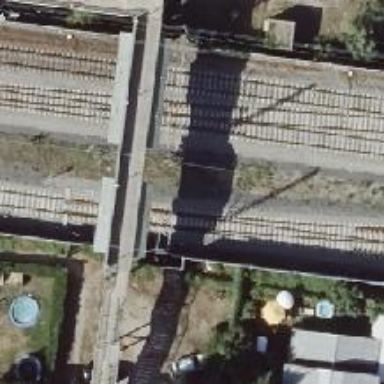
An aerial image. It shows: Milestone along the railway with catenary mast.